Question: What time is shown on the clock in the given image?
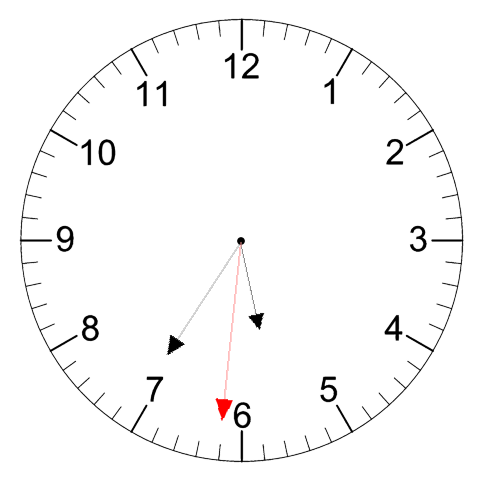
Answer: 05:35:31